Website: ulta-beauty
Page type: billing-address
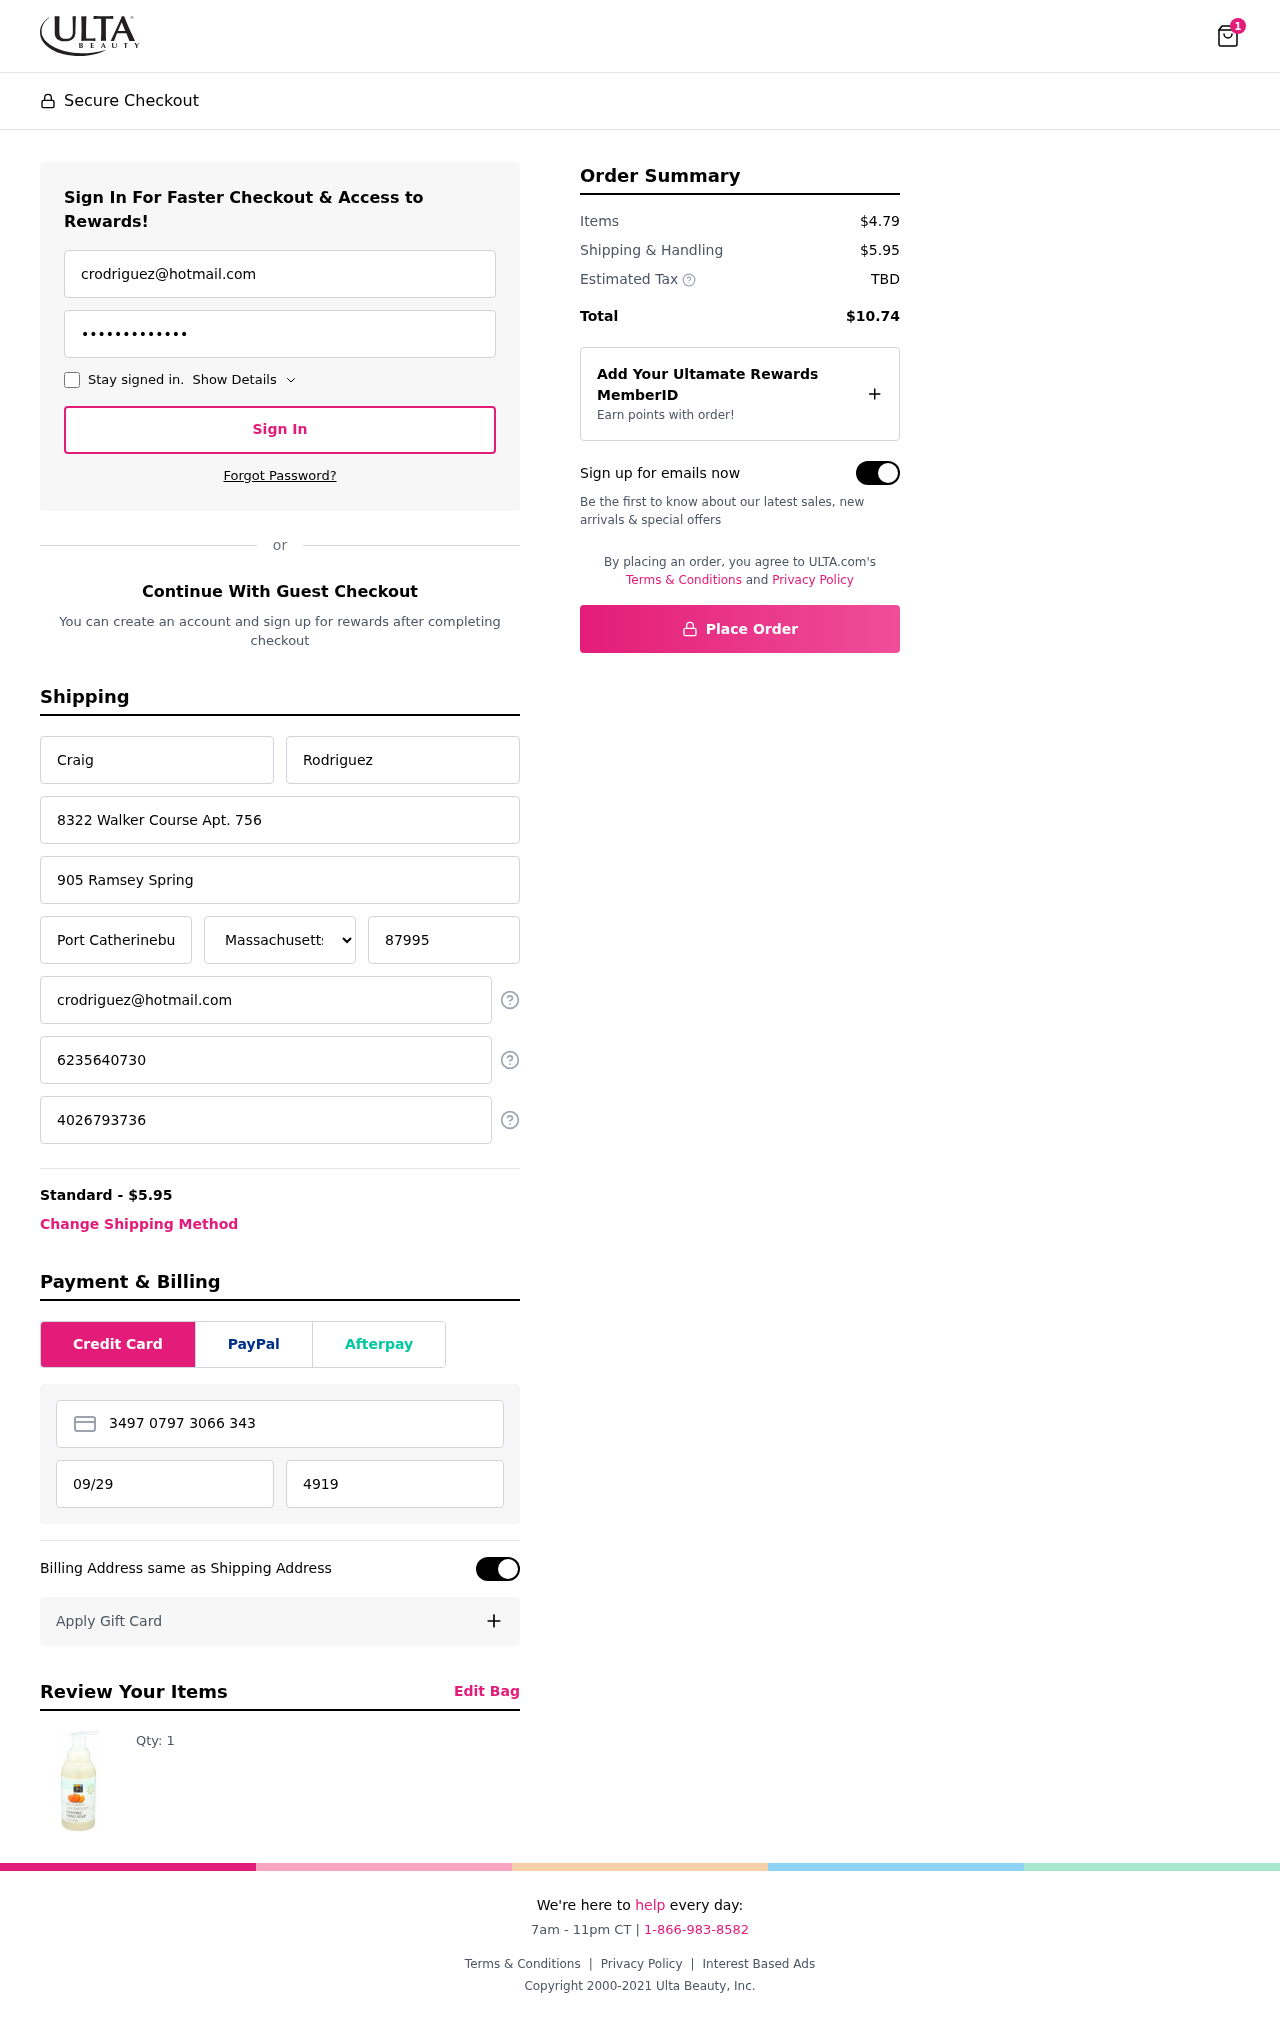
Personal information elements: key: PII_STATE
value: Massachusetts
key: PII_EMAIL
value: crodriguez@hotmail.com
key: PII_FIRSTNAME
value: Craig
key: PII_LASTNAME
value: Rodriguez
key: PII_STREET
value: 8322 Walker Course Apt. 756
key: PII_STREET2
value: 905 Ramsey Spring
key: PII_CITY
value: Port Catherinebury
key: PII_POSTCODE
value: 87995
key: PII_PHONE
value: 6235640730
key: PII_ALT_PHONE
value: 4026793736
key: PII_CARD_NUMBER
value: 3497 0797 3066 343
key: PII_CARD_EXPIRY
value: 09/29
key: PII_CARD_CVV
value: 4919
Product elements: key: PRODUCT1_QUANTITY
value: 1
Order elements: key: ORDER_NUM_ITEMS
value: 1
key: ORDER_SHIPPING_COST
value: $5.95
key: ORDER_SUBTOTAL
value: $4.79
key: ORDER_TOTAL
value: $10.74